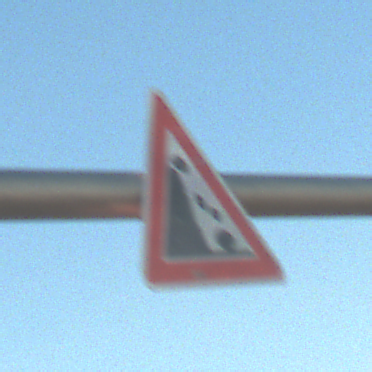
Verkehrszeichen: SteinschlagLinks
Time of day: SunriseSunset
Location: Outdoor (Nature)
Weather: Clear
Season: NotSpecified
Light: Natural